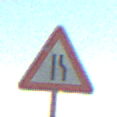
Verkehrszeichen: EinseitigVerengteFahrbahnRechts
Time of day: SunriseSunset
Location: Outdoor (Nature)
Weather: Clear
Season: NotSpecified
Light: Natural